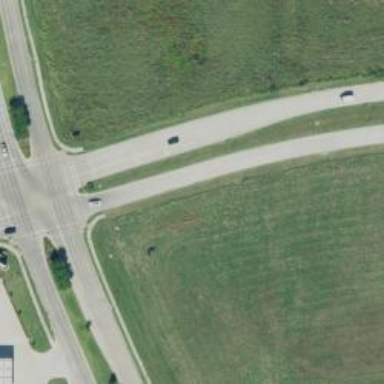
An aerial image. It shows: Secondary road.